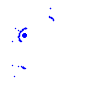
Particle: kaon